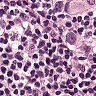
Metastatic tissue present: no